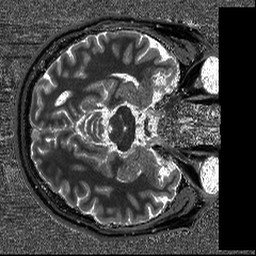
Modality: T1map
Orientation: axial
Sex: male